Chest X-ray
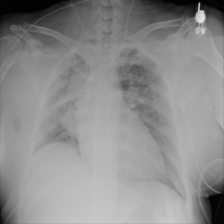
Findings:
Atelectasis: negative
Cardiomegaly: negative
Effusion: negative
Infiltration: negative
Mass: positive
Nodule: negative
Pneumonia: negative
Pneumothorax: negative
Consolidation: positive
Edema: negative
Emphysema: negative
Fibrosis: negative
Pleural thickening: negative
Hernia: negative